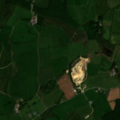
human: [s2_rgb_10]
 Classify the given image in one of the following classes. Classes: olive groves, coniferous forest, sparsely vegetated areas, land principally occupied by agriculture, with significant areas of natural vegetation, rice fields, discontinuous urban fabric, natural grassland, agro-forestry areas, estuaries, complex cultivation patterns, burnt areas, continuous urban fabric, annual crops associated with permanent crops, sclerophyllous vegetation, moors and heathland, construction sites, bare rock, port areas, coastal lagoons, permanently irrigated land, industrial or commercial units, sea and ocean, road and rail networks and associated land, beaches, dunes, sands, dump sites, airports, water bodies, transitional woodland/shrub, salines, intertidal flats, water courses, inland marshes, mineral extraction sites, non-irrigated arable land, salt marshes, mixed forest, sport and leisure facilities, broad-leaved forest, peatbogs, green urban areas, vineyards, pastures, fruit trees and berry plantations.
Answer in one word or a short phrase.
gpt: pastures, land principally occupied by agriculture, with significant areas of natural vegetation